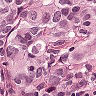
Metastatic tissue present: yes